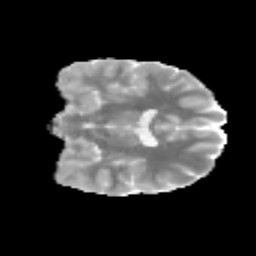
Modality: MD
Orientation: coronal
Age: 13
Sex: male
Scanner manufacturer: siemens
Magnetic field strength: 3 T
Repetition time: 3.8 s
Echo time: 0.07 s